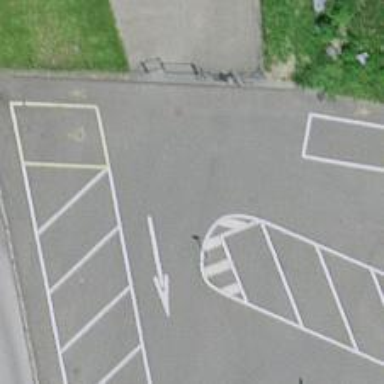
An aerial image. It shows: Road serving as parking aisle.